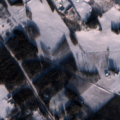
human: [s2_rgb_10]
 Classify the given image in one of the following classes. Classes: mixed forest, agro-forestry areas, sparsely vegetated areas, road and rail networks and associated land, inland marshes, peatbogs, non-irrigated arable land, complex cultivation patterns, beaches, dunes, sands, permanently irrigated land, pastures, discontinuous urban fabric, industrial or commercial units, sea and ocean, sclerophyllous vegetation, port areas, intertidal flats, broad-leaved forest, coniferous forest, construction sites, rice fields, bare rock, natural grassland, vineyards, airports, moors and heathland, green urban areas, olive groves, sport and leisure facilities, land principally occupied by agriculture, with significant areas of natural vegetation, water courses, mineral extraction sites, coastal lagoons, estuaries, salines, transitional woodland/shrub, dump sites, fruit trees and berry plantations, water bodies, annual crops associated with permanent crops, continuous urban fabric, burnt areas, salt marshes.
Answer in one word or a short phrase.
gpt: industrial or commercial units, land principally occupied by agriculture, with significant areas of natural vegetation, broad-leaved forest, mixed forest, transitional woodland/shrub